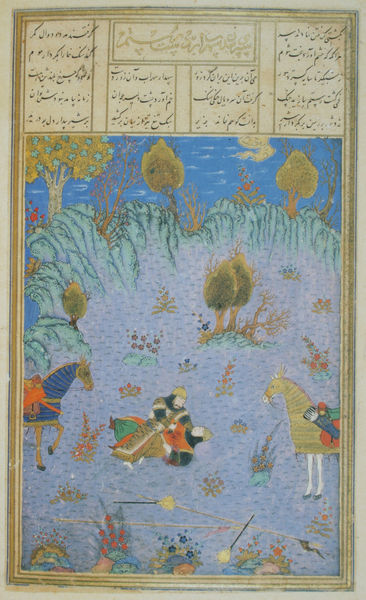
Titel: "Suhrab Slain bei rustam" - Seite aus einem Shahnama von Firdawsi (Buch der Könige), Iran
Standort: London
Institution: The Royal Asiatic Society
Schlagwörter: baum, blau, blätter, himmel, kampf, kopf, kämpfer, laub, mann, meer, wasser, weiß, wolken, bäume, gelb, grün, landschaft, menschen, ocker, see, ausschnitt, blume, blumen, braun, frau, grau, hut, männer, schwarz, blüten, gras, rasen, rot, tiere, wiese, wolke, beige, leute, teppich, mord, rahmen, tod, tot, bild, hände, feld, gräser, natur, stamm, wind, busch, büsche, gewässer, sonne, insel, gewand, gold, personen, pflanzen, borte, wald, pferd, pferde, reiter, früchte, garten, hellblau, sattel, zügel, japan, schrift, wellen, papier, liegen, zwei, fischer, lila, violett, wise, blümchen, rand, figuren, krieg, schlacht, soldaten, schnauz, inschrift, homme, floral, verzierung, schriftzeichen, blühen, umgang, buch, orient, orientalisch, asien, druck, seite, illustration, text, uniform, waffen, buchstaben, chapeau, schriften, schwerte, soldat, helm, grasbüschel, sumpf, ritter, jagd, rüstung, schimmel, buchseite, chinesisch, china, helme, arabisch, harnisch, ross, krieger, duell, rouge, rechteckig, halfter, lanzen, grpn, planzen, speer, rappen, kreig, mort, schlagen, miniatur, nature, islam, persien, verse, letter, texte, cheval, handschrift, chevaux, araber, bäum, bleu, geist, schirft, schriftfeld, kalligraphie, verwundung, buchillustration, buchmalerei, islamisch, byzanz, schrit, reis, islamische kunst, persisch, koran, kaligraphie, mongolei, perse, manuskript, mongolen, guerre, hommes, elm, armure, arabische schrif, käpfer, monglolei, turnier, rod, perfe, pré, lutte, plants, lutter, lettres, geit, asiatika, wassergras, arab, timuriden, shanameh, arabique, anres